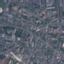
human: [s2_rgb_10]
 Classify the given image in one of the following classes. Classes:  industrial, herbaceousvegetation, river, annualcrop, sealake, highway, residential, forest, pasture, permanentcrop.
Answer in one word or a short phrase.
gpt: Residential